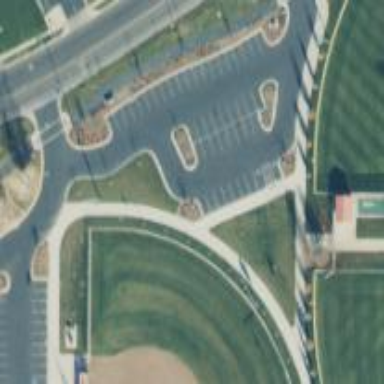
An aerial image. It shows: Parking area.